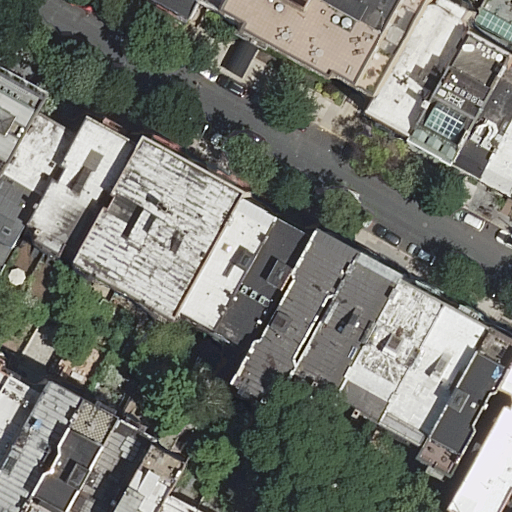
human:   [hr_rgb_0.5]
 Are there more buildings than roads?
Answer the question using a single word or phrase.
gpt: yes

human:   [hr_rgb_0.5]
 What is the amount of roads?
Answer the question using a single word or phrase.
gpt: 1

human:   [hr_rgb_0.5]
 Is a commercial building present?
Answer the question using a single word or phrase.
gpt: no

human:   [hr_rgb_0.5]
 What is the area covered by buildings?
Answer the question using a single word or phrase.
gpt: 5137m2

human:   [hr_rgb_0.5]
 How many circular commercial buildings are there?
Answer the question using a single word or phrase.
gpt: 0

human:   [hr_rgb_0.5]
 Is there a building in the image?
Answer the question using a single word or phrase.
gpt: yes

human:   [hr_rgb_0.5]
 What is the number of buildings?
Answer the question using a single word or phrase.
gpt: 26

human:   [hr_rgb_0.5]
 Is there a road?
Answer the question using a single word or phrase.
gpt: yes

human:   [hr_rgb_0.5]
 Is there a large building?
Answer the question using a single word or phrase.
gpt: yes

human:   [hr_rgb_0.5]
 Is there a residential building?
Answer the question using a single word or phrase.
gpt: yes

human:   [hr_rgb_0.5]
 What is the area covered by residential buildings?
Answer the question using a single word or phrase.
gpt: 5137m2

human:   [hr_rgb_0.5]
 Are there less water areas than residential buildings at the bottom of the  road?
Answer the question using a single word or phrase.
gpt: yes

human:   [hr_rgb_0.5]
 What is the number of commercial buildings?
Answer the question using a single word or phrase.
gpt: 0

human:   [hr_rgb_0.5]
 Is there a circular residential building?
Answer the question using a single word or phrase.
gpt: no

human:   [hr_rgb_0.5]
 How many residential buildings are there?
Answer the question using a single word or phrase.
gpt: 26

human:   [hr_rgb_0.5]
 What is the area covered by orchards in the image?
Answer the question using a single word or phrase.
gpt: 0m2

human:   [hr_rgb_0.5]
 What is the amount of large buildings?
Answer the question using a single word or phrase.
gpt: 1

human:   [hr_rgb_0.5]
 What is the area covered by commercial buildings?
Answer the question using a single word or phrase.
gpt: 0m2

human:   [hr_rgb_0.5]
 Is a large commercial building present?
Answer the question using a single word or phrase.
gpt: no

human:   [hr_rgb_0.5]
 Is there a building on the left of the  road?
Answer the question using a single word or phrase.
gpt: yes

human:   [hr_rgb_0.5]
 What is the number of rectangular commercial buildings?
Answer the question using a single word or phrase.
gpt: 0

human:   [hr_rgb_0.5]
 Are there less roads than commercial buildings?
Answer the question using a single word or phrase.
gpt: no

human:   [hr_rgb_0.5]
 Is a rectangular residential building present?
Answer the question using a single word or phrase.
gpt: yes

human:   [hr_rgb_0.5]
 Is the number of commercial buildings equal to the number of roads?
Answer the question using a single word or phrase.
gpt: no

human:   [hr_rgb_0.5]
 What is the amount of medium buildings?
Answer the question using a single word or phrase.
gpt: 18

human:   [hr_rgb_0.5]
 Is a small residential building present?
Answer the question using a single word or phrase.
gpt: yes

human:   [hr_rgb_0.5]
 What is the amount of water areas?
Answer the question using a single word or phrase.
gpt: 0

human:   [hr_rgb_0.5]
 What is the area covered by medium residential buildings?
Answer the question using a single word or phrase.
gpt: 4209m2

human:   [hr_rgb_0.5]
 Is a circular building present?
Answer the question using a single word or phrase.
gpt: no

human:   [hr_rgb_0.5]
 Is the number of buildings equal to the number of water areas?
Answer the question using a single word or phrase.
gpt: no

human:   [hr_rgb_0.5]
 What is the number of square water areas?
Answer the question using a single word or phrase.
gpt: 0

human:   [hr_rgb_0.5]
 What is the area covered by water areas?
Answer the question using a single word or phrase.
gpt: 0m2

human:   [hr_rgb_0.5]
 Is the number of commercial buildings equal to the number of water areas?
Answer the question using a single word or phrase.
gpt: yes

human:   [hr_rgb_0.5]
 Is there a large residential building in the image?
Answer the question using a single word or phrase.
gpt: yes

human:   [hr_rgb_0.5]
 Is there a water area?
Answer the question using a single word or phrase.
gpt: no

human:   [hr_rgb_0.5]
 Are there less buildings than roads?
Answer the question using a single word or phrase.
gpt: no

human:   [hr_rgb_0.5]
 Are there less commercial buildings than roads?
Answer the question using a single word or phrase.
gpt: yes

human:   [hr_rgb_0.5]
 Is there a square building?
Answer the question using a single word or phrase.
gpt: no

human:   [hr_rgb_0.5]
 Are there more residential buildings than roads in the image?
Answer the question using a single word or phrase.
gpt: yes

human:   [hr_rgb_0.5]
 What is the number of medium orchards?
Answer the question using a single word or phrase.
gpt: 0

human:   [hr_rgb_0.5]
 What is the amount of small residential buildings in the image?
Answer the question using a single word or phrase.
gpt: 7

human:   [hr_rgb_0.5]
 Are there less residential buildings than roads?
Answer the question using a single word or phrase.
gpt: no

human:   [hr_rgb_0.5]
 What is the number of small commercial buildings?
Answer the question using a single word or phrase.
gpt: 0

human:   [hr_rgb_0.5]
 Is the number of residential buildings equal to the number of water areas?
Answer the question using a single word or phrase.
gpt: no

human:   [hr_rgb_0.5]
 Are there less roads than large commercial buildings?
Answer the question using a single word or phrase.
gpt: no

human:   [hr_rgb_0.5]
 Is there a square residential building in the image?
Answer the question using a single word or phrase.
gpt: no

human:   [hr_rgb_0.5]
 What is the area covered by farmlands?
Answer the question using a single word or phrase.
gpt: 0m2

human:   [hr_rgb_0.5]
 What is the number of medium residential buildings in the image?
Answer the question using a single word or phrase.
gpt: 18

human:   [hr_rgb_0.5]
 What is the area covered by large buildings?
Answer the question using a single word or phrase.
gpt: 675m2

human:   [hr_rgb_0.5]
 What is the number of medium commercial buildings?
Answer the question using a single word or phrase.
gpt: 0

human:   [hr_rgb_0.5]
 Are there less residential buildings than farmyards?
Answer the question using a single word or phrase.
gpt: no

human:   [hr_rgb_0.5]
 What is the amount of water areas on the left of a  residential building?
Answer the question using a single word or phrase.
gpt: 0

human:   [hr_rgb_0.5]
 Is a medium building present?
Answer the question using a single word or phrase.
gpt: yes

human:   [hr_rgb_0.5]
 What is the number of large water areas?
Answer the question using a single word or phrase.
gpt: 0

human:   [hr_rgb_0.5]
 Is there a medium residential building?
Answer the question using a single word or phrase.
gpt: yes

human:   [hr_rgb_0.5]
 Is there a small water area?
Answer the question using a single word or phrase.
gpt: no

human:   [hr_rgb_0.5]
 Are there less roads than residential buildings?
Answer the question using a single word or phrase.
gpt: yes

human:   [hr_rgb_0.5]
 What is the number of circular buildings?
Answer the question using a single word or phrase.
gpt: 0

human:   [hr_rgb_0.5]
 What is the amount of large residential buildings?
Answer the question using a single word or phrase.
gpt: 1

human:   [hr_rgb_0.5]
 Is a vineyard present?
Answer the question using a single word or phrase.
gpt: no

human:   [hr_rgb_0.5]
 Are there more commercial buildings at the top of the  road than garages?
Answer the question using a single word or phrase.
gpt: no

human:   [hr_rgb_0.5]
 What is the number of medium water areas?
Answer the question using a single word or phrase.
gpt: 0

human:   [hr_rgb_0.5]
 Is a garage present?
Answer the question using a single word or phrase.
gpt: no

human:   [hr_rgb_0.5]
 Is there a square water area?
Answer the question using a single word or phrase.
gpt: no